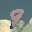
Label: 9